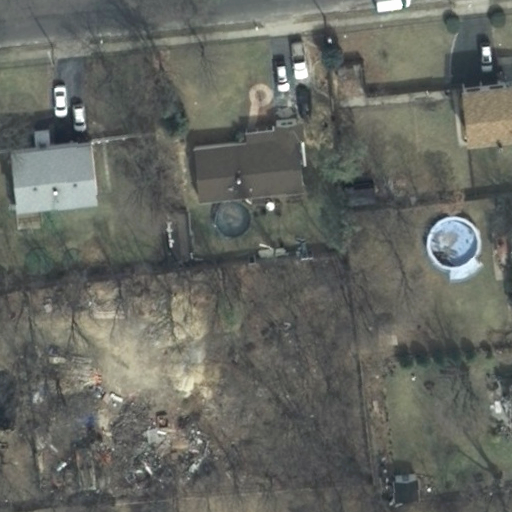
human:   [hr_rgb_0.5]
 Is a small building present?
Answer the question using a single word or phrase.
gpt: yes

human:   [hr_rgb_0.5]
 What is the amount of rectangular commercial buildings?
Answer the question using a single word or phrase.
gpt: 0

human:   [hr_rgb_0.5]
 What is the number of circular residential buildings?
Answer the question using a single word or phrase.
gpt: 0

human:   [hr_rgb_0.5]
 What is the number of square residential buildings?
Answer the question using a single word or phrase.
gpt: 0

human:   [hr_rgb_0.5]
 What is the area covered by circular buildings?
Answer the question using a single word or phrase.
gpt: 0m2

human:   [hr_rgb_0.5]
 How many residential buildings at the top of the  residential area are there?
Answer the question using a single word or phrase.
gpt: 4

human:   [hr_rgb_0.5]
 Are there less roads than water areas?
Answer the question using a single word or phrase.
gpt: no

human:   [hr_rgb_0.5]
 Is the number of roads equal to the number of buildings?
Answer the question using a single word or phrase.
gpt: no

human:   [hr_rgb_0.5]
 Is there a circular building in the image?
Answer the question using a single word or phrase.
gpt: no

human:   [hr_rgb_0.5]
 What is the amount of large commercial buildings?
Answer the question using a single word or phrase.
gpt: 0

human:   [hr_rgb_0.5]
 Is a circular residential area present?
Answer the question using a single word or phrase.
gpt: no

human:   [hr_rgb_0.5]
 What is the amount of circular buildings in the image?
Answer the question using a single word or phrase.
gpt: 0

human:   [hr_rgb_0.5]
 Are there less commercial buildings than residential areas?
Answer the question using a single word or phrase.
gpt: yes

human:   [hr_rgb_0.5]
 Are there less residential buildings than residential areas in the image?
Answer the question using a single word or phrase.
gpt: no

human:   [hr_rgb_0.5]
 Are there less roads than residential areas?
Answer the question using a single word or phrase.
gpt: no

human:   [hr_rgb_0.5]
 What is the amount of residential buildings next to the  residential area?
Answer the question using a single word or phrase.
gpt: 4

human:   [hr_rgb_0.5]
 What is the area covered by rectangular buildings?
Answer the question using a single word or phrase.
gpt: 267m2

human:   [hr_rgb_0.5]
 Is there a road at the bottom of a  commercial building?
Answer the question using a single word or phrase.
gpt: no

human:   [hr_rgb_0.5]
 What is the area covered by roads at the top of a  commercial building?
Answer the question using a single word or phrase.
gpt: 0m2

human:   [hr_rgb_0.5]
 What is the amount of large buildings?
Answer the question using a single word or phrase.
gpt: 0

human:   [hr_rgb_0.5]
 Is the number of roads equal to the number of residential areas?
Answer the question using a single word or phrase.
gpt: yes

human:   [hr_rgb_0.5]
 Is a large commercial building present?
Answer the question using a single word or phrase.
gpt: no

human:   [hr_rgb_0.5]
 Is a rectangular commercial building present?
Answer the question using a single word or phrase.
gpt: no

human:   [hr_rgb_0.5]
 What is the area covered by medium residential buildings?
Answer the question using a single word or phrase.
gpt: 654m2

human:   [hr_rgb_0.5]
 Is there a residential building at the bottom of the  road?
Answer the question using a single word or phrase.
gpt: yes

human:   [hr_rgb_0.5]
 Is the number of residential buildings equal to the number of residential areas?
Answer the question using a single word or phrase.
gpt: no

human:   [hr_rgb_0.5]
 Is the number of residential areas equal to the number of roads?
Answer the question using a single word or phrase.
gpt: yes

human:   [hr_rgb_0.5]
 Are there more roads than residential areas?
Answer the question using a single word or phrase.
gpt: no

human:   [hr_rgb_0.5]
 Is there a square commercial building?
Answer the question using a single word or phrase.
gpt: no

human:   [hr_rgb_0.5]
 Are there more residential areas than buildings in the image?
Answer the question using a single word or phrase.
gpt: no

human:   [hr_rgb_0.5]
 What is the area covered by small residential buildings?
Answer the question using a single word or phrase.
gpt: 97m2

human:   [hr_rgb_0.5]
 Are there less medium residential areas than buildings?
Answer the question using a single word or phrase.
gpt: yes

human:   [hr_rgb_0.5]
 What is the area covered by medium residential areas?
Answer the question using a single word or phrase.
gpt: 0m2

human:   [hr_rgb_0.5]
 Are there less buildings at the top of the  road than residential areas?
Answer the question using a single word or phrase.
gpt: yes

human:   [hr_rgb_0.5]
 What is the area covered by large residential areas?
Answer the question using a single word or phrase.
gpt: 10611m2

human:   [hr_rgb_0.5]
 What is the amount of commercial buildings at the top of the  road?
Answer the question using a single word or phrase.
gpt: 0